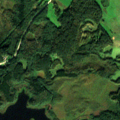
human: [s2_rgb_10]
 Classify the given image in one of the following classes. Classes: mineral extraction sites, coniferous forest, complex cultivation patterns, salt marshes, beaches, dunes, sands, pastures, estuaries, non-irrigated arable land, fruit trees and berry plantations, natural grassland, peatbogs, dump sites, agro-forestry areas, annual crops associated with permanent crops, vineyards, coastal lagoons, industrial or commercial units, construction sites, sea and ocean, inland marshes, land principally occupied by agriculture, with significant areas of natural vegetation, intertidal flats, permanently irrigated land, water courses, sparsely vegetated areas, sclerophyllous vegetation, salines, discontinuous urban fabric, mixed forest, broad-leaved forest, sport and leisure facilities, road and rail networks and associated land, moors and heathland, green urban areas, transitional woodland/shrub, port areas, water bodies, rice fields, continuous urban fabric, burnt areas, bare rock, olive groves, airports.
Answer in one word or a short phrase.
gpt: non-irrigated arable land, land principally occupied by agriculture, with significant areas of natural vegetation, coniferous forest, mixed forest, transitional woodland/shrub, water bodies